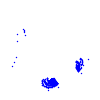
Particle: electron